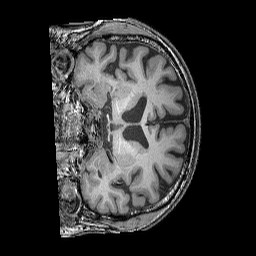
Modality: T1w
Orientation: coronal
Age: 68
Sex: male
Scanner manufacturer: siemens
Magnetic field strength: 3 T
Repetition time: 2.25 s
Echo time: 0.00411 s